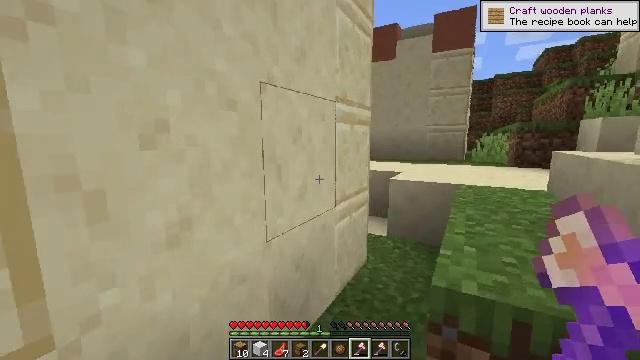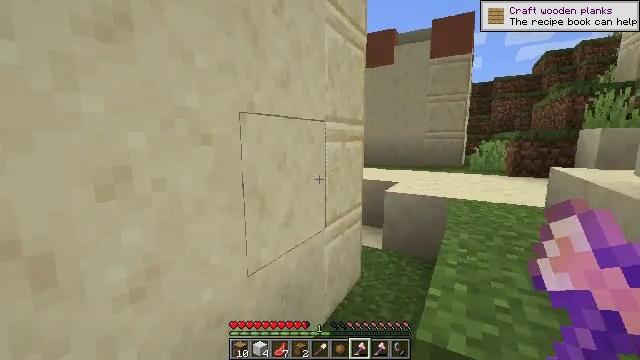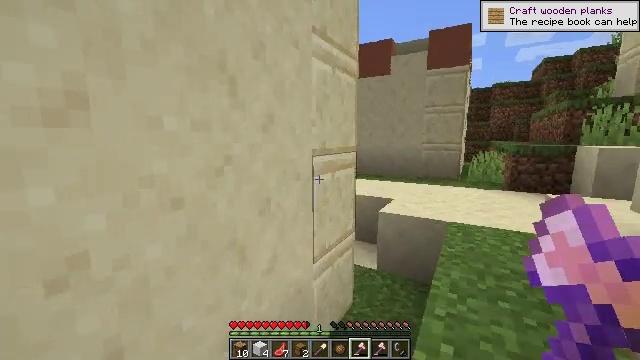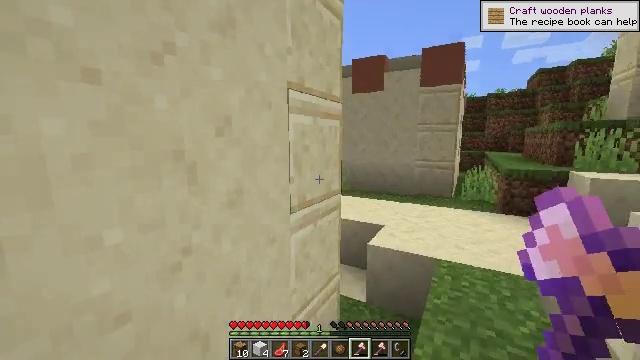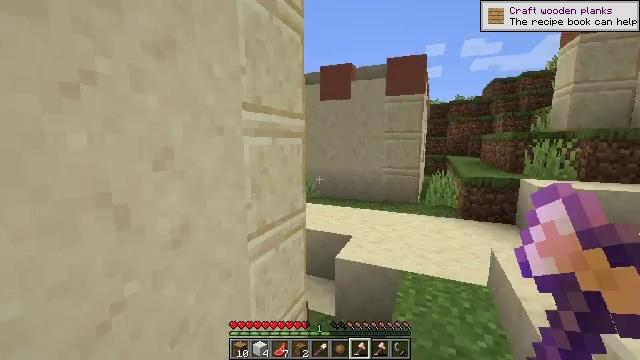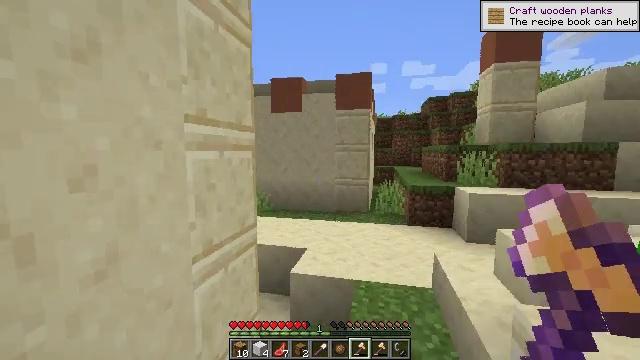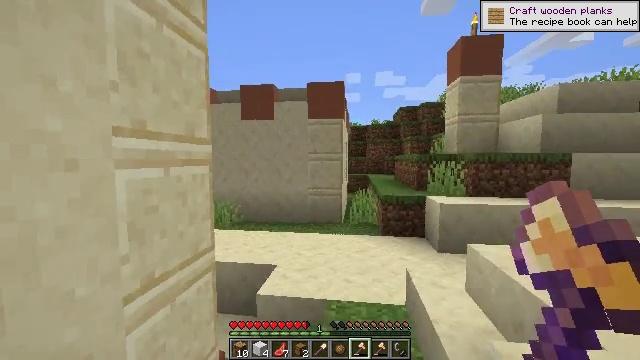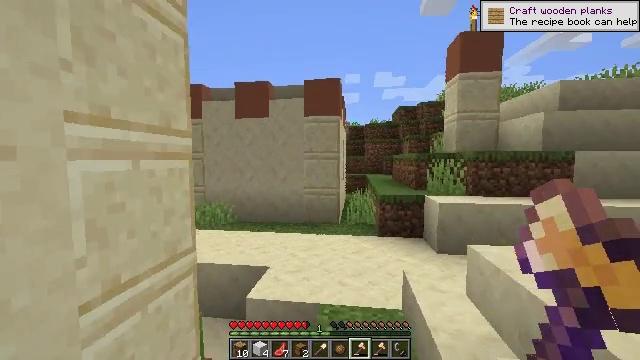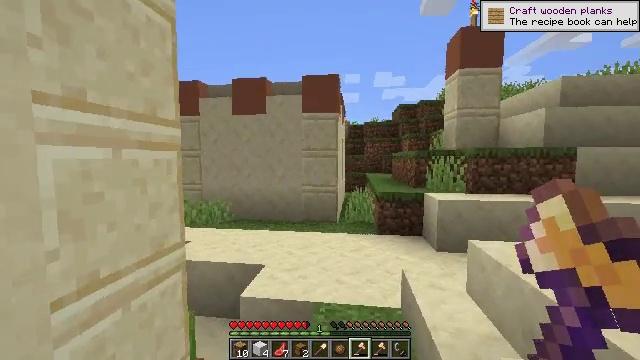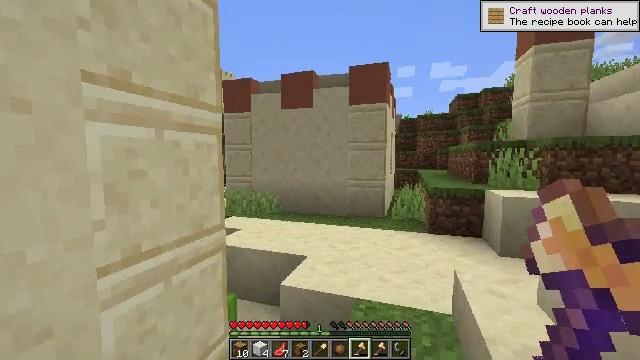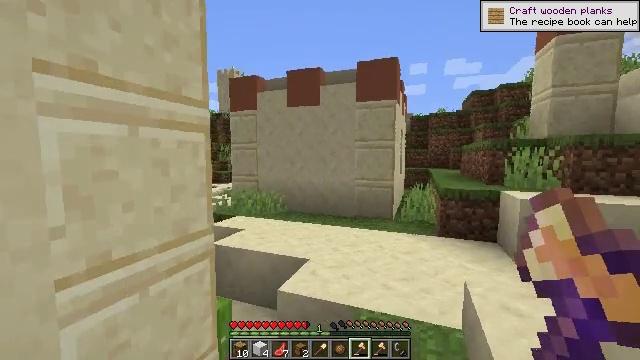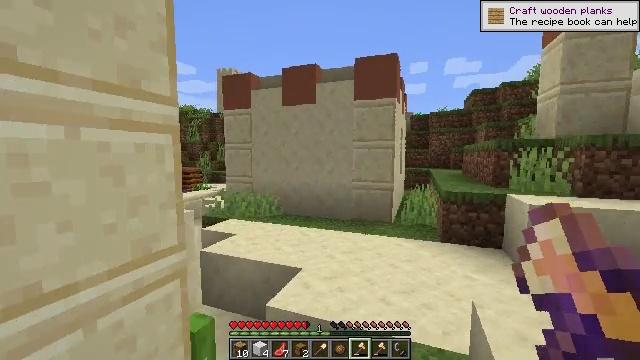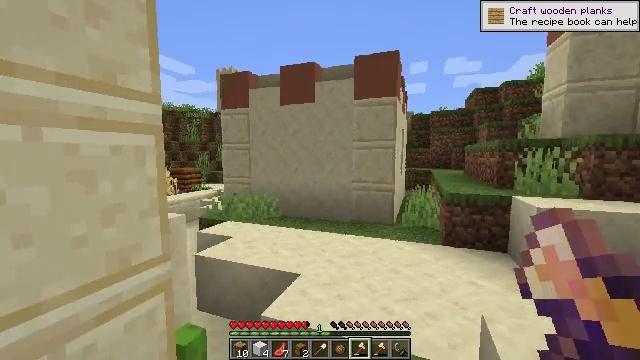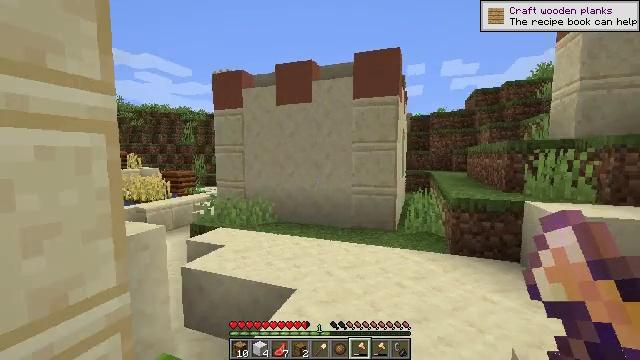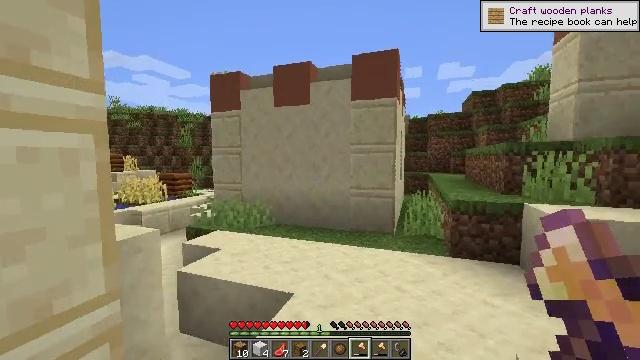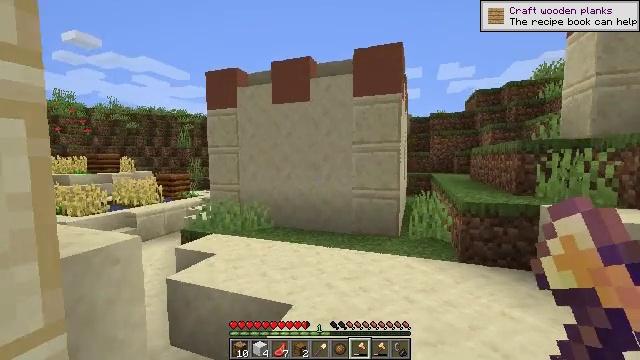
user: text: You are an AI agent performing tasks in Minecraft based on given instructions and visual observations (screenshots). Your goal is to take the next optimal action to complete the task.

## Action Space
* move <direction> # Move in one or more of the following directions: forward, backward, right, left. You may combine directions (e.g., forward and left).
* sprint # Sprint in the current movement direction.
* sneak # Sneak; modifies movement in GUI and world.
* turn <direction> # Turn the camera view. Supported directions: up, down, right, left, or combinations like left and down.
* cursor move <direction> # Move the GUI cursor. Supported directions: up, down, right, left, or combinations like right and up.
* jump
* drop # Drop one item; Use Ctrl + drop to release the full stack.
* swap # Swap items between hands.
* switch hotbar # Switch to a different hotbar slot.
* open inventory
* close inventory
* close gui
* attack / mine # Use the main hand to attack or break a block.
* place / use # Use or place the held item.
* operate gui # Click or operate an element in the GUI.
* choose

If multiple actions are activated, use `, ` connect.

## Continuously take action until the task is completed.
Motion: motion action
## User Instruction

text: Mine a chest to move it.
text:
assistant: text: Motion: move forward and move right, jump
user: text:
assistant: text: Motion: move forward and move right, jump
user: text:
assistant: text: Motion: move forward and move right, jump
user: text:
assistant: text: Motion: move forward and move right, turn right, jump
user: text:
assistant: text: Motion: move forward and move right, turn right and up, jump
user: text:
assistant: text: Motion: move forward and move right, turn right and up
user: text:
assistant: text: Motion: move forward and move right
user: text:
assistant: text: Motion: move forward and move right
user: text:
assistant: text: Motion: move forward, turn left
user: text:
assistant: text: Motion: move forward, turn left
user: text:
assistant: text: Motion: move forward
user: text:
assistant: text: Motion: move forward
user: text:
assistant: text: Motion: move forward
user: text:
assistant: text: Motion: move forward
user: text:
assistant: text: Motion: move forward
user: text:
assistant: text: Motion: move forward
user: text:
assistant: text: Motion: move forward, turn left
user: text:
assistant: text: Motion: move forward, turn left
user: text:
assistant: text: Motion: move forward, turn left
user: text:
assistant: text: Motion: move forward and move right
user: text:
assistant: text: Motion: move forward and move right
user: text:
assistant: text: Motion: move forward and move right
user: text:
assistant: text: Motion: move forward and move right, turn right and up
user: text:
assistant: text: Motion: move forward and move right, turn right and up
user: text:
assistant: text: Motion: move forward and move right, turn right and up
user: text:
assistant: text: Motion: move forward and move right, turn right
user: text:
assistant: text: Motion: move forward and move right
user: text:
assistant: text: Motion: move forward
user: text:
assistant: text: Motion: move forward
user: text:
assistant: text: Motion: move forward